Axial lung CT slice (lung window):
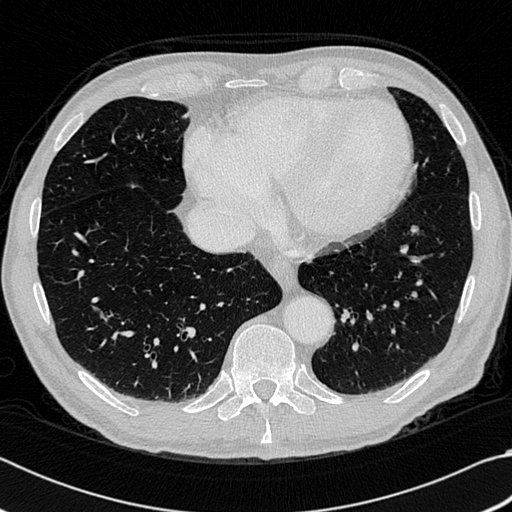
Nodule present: no